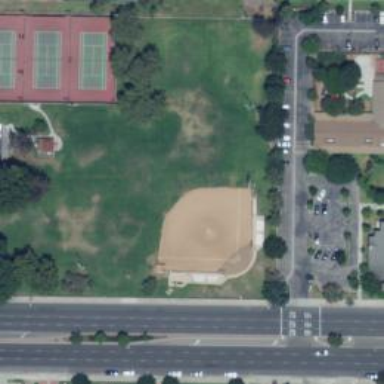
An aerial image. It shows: Baseball pitch for leisure land.